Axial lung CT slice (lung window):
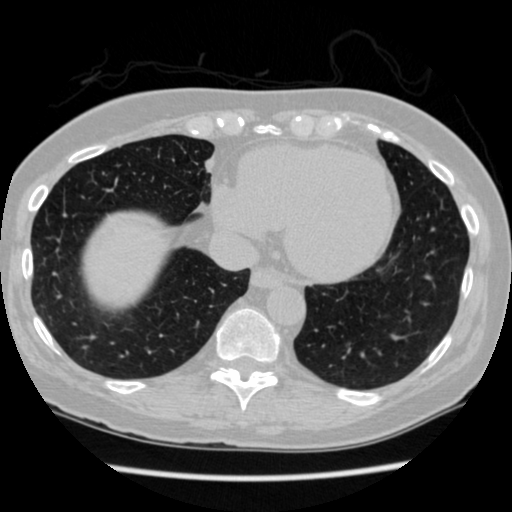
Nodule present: no